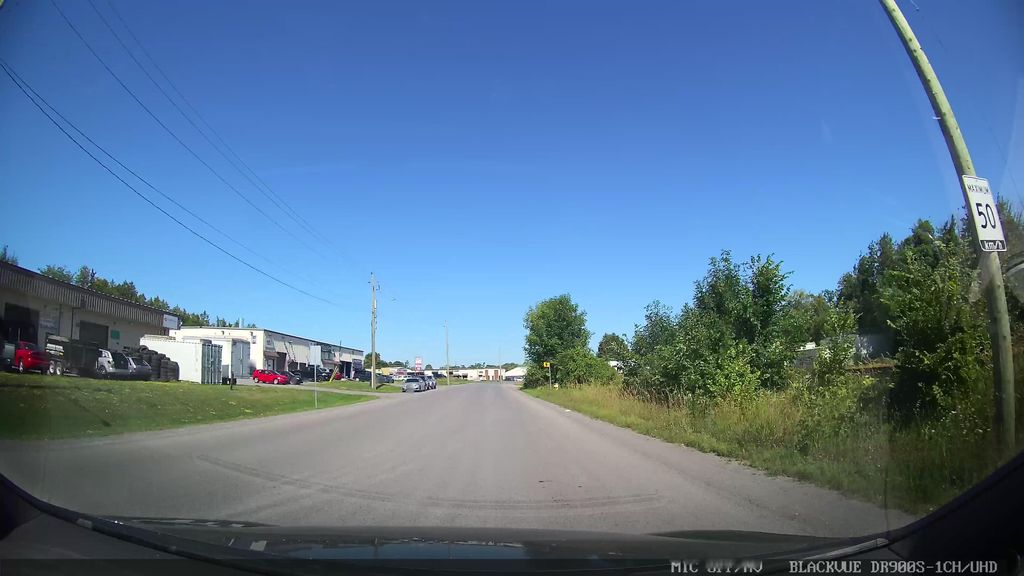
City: ottawa-gatineau